Question: I want to display a tray notification using Java like the notifications that comes out in windows when disk space is low, there is no antivirus software etc.

Exactly like this.
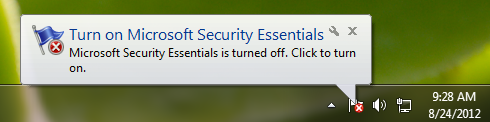
Answer: I'm thinking maybe you should have a look at <URL>
The only other way I know to achieve what you want, is via JNI
'''
EventQueue.invokeLater(new Runnable() {
@Override
public void run() {
Image img = null;
try {
img = ImageIO.read(new File("..."));
} catch (IOException e) {
e.printStackTrace();
}
TrayIcon ti = new TrayIcon(img, "Tooltip");
try {
// You need to add it to the system tray first
SystemTray.getSystemTray().add(ti);
} catch (AWTException ex) {
ex.printStackTrace();
}
ti.displayMessage("Low Disk Space", "Diskspace is very low",
MessageType.WARNING);
}
});
'''